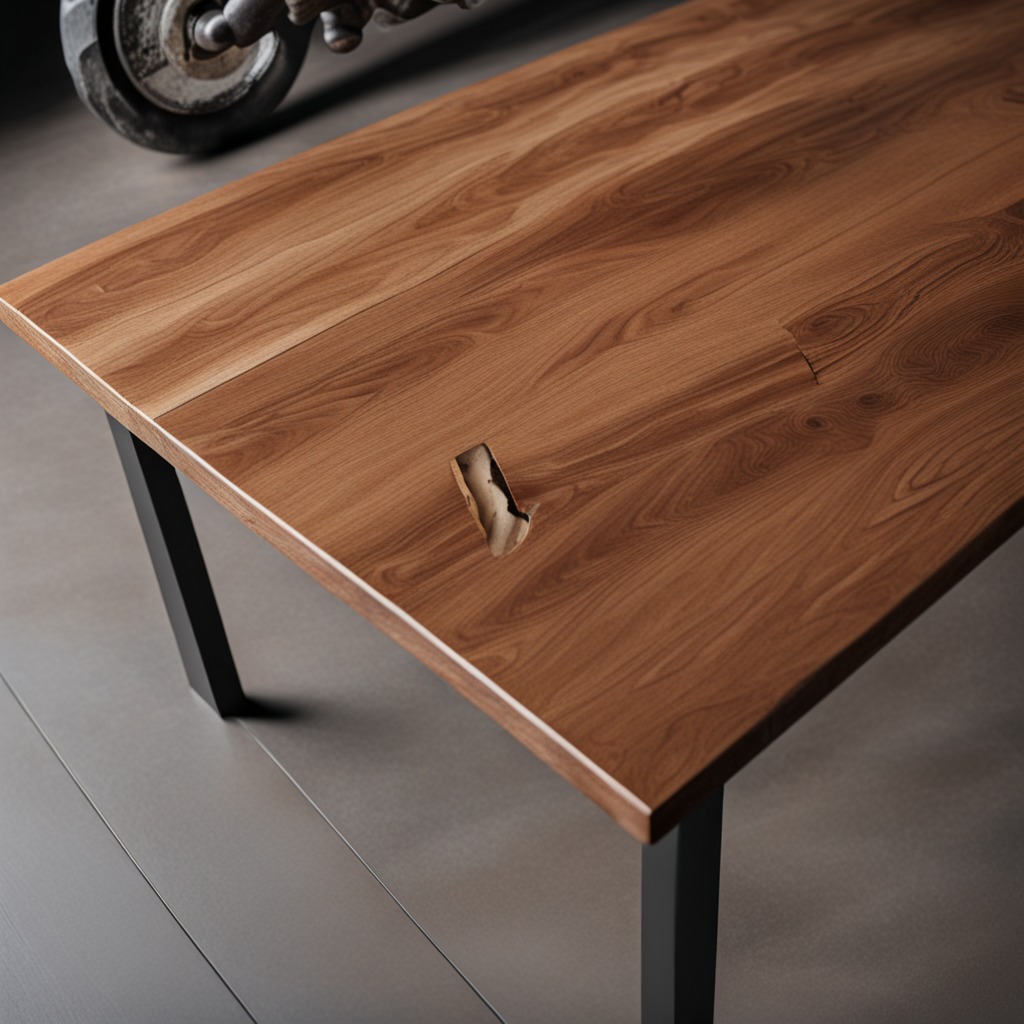
A hammer lies on the table in the garage.